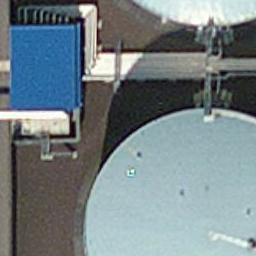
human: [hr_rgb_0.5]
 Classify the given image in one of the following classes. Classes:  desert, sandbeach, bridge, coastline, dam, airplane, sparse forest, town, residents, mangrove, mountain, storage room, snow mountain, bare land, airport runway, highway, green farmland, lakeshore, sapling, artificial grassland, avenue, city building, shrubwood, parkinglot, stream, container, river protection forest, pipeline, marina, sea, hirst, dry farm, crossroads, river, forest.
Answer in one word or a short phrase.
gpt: storage room